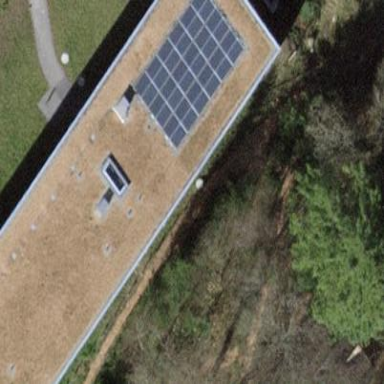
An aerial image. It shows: Solar photovoltaic panel generator placed on roof.